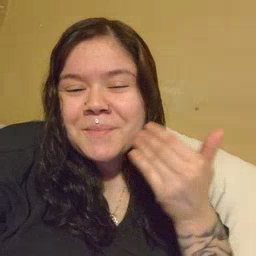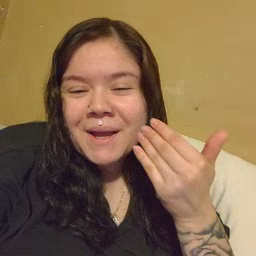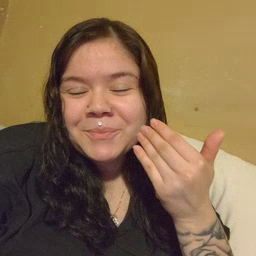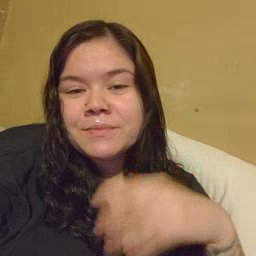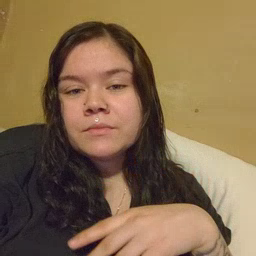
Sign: smile